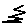
Label: zigzag